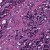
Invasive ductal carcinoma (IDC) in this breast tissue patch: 1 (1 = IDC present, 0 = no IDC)